Question: What is the correct code for this code I have tried placing [] on all tables and columns and remove the '' on values.

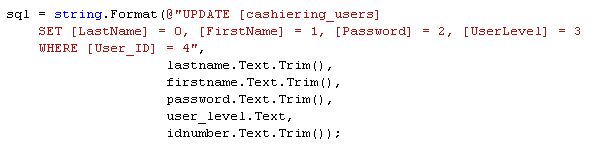
Answer: The best way to write this query is as below
'''
public bool UpdateMethod(string param1,string param2,string key)
{
SqlCommand cmd = new SqlCommand("update [yourTableName]set field1=@param1,field12=@param2 where key=@param3", con);
cmd.Parameters.AddWithValue("@param1", param1);
cmd.Parameters.AddWithValue("@param2", param2);
cmd.Parameters.AddWithValue("@param3", key);
return Convert.ToBoolean(cmd.ExecuteNonQuery());
}
'''
where con is an object of connection string.